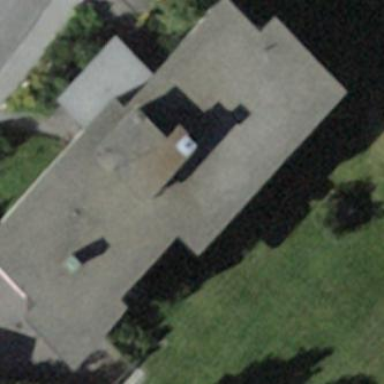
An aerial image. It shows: Flat-roofed building.